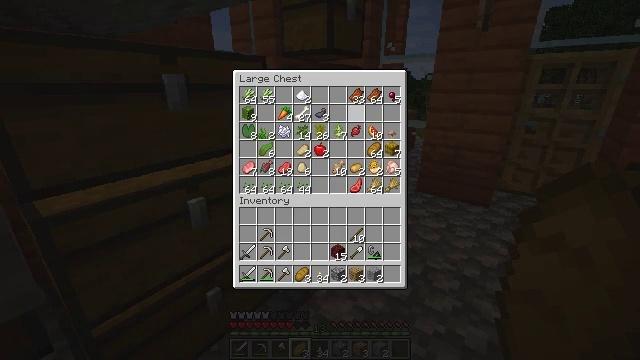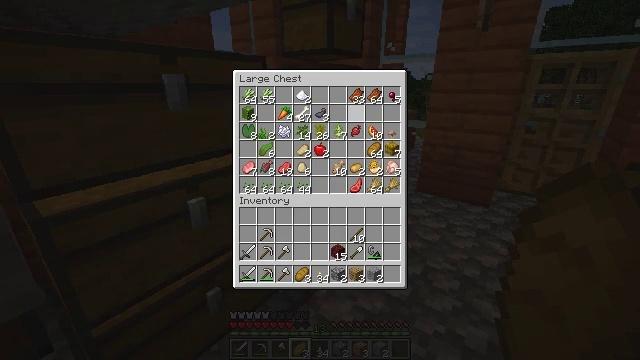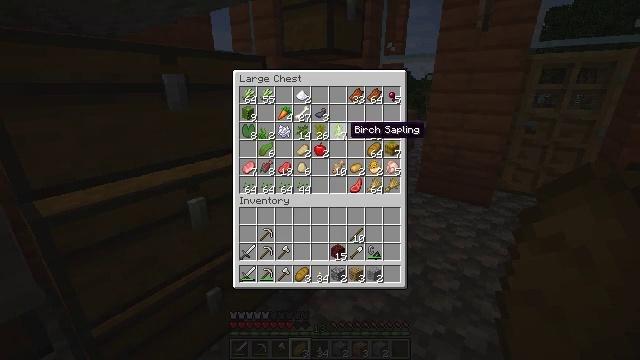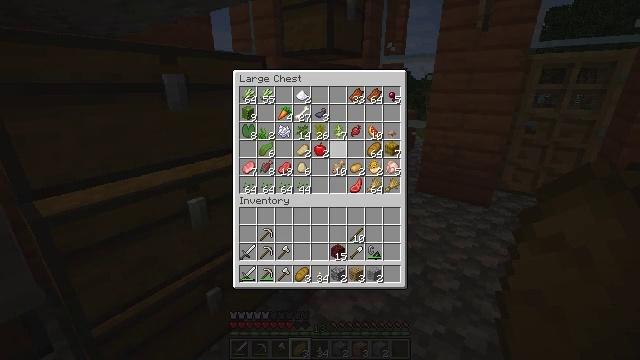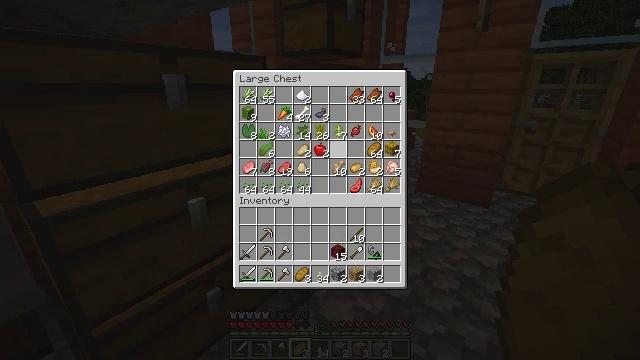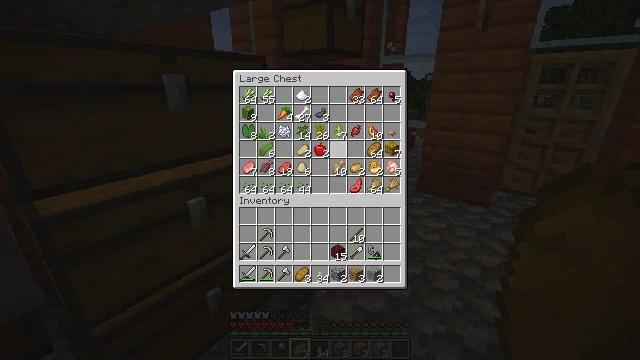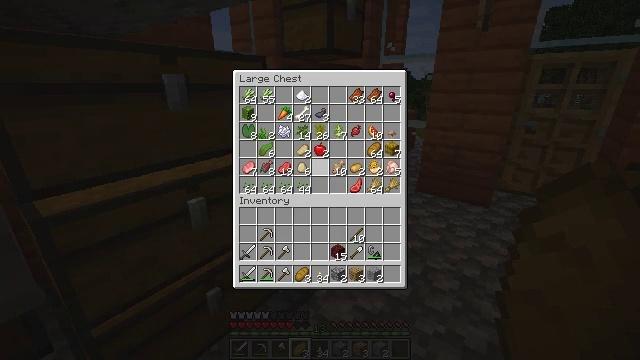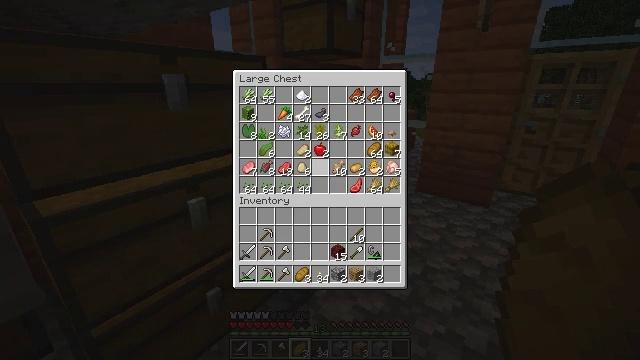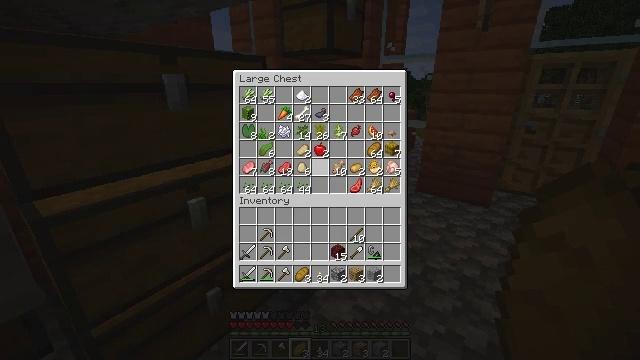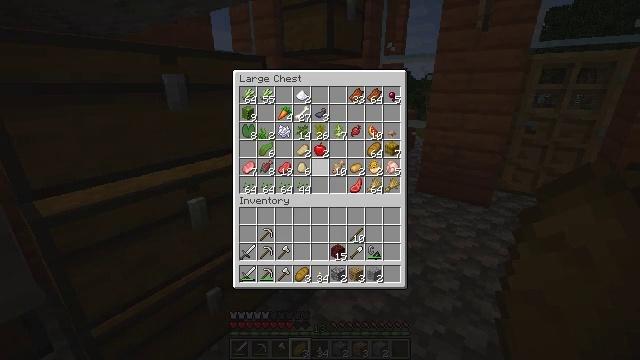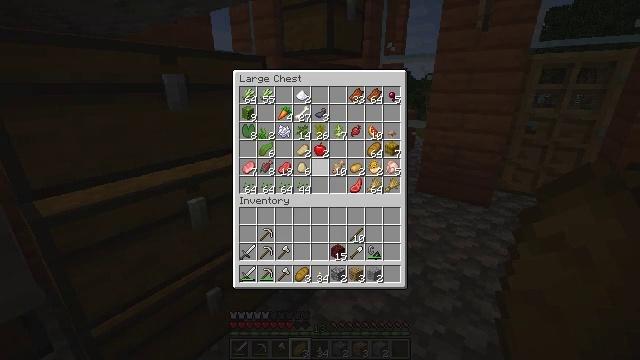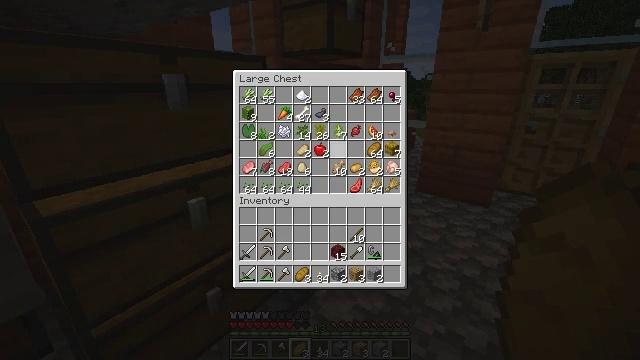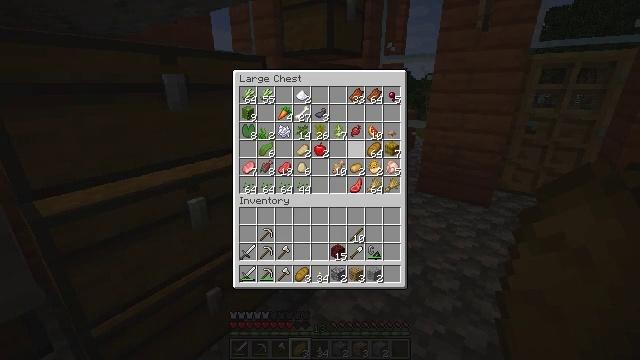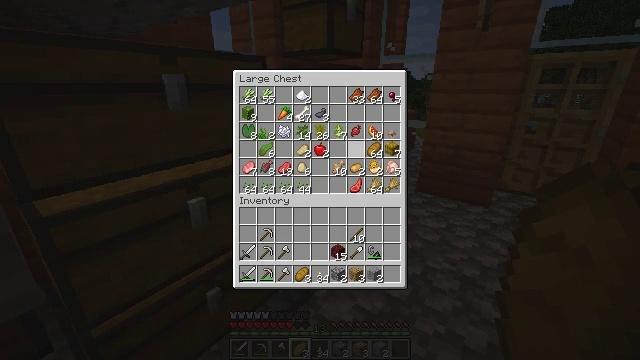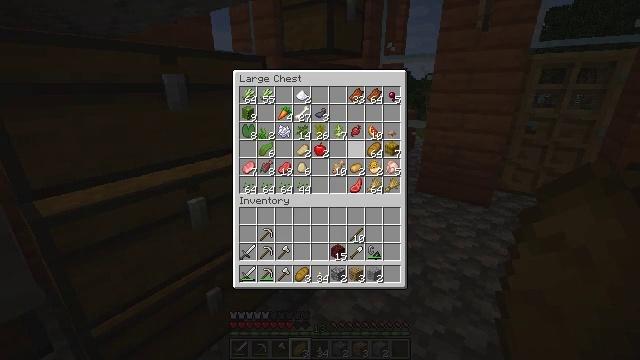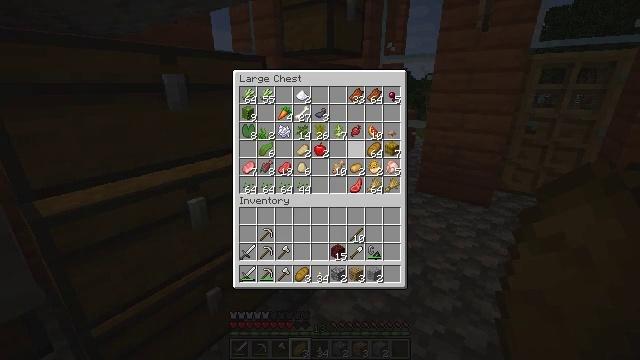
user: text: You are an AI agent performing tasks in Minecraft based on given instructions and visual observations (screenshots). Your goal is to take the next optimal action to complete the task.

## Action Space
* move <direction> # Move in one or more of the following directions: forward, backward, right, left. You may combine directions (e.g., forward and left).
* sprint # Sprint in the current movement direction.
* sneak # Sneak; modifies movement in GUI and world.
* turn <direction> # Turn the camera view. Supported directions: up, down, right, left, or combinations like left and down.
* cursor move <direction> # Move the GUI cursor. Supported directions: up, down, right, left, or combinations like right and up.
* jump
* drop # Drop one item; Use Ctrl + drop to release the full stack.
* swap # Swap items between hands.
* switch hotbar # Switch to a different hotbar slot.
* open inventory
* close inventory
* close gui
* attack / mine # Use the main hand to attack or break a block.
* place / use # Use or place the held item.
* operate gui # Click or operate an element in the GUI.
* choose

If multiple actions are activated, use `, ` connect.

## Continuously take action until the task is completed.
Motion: motion action
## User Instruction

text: Kill a magma cube.
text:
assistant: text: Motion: cursor move down
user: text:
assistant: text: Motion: cursor move left and down
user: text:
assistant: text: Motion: cursor move down
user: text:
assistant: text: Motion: no_op
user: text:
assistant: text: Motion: no_op
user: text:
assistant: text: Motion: cursor move left
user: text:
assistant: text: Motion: no_op
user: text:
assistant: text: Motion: no_op
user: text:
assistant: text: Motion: no_op
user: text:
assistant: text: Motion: no_op
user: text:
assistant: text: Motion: cursor move right
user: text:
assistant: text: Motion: cursor move right
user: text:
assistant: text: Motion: no_op
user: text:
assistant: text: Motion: no_op
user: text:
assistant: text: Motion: no_op
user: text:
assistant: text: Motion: no_op
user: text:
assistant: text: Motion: no_op
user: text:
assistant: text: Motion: no_op
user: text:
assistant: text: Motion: no_op
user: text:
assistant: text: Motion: no_op
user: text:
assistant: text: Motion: no_op
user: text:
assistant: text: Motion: no_op
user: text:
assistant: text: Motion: no_op
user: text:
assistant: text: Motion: no_op
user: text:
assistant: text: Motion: no_op
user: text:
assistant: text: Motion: no_op
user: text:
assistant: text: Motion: no_op
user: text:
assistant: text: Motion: no_op
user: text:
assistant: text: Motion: no_op
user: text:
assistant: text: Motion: choose